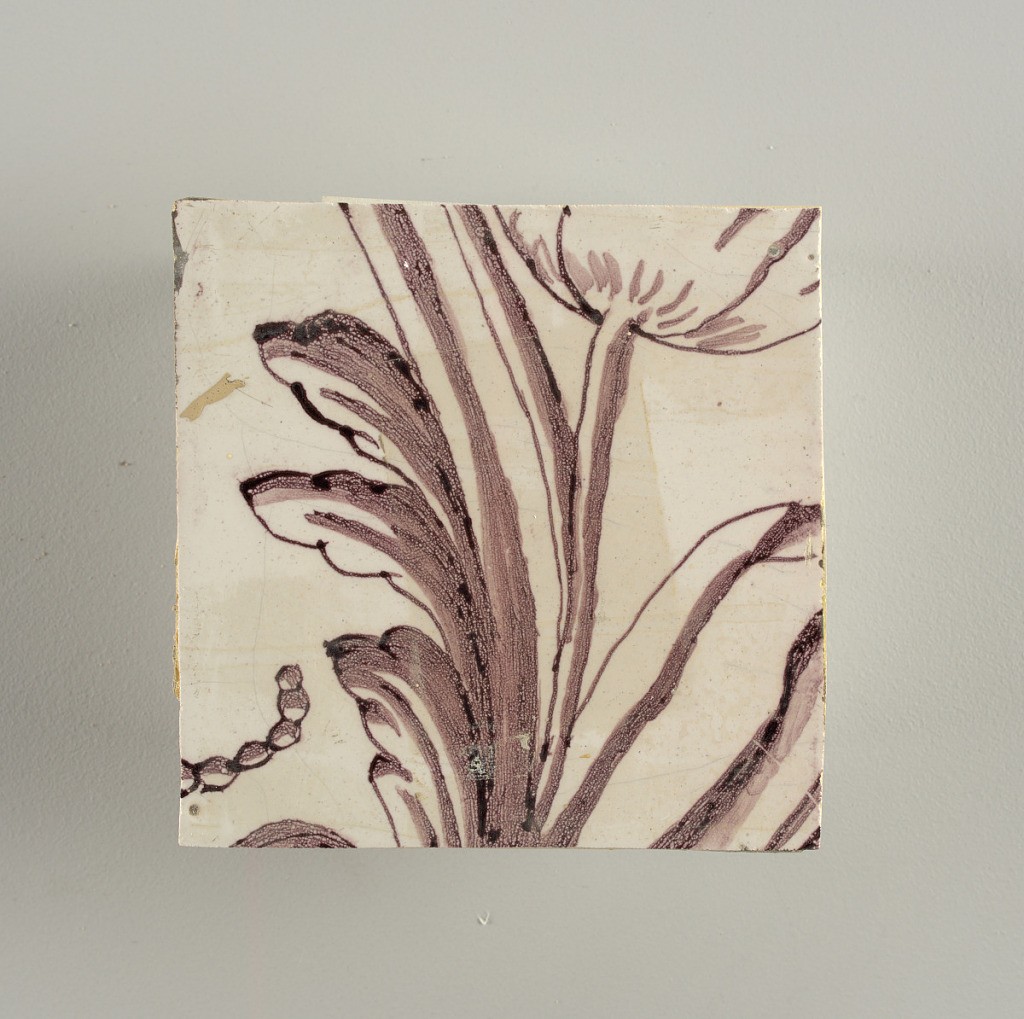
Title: Wall facing
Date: ca. 1725
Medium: Tin-glazed earthenware, underglaze
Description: Horizontal rectangle.  Thirty-seven tiles wide and twenty-one high with opening for door or window nineteen and one-half tiles high and twelve wide.  To left and right of opening, centered canopy above. Left, woman representing Hope, right, a sculputure urn.  Centered above opening, a mascaron.  Arabesque design of foliage.